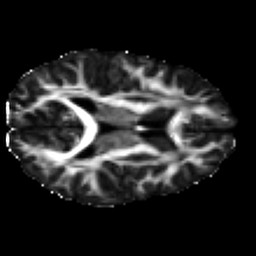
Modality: FA
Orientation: axial
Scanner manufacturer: ge
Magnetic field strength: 3 T
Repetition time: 7.98 s
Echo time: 0.0701 s